Question: I'm trying to update an attribute of my Bill object that I passed using the following code:
'''
<%= link_to "Pay", bill_path(bill), { method: :put, :class => 'btn btn-mini btn-primary', id: 'payBills' } %>
'''
And this is just the full partial:
'''
<table class="table table-striped" id="bills">
<thead>
<tr>
<th><%= "Name" %></th>
<th><%= "Amount" %></th>
<th><%= "Due by" %></th>
<th><%= "Status" %></th>
<th><%=t '.actions', :default => t("helpers.actions") %></th>
</tr>
</thead>
<tbody>
<% bill_filter.keys.sort.each do |month| %>
<tr>
<td><h2><%= month.strftime('%B') %></h2></td>
<td></td>
<td></td>
<td></td>
<td></td>
</tr>
<% for bill in bill_filter[month].sort { |a, b| ((a.due_by <=> b.due_by) == 0) ? (a.amount <=> b.amount) : (a.due_by <=> b.due_by) } %>
<tr>
<td><%= link_to bill.name, edit_bill_path(bill) %></td>
<td><%= number_to_currency bill.amount %></td>
<td><%= bill.due_by.strftime("%B %e") %></td>
<td><%= paid_status(bill) %></td>
<td>
<%= link_to "Pay", bill_path(bill), { method: :put, :class => 'btn btn-mini btn-primary', id: 'payBills' }%>
<%= link_to "Delete",
bill_path(bill),
:method => :delete,
:data => { :confirm => t('.confirm', :default => t("helpers.links.confirm", :default => 'Are you sure?')) },
:class => 'btn btn-mini btn-danger' %>
</td>
</tr>
<% end %>
<% end %>
</tbody>
</table>
<table>
<tbody>
<tr>
<td>Total</td>
<td><%= number_to_currency(bill_total bill_filter) %></td>
</tr>
</tbody>
</table>
# PATCH/PUT /bills/1
# PATCH/PUT /bills/1.json
def update
respond_to do |format|
if @bill.update(bill_params)
format.html { redirect_to bills_path, notice: 'Bill was successfully updated.' }
format.json { head :no_content }
else
format.html { render action: 'edit' }
format.json { render json: @bill.errors, status: :unprocessable_entity }
end
end
end
'''
I'm certain that bill_path is passing the "bill" object because it creates the correct URL for the id.
The update action in BillsController:
'''
# PATCH/PUT /bills/1
# PATCH/PUT /bills/1.json
def update
respond_to do |format|
if @bill.update(bill_params)
format.html { redirect_to bills_path, notice: 'Bill was successfully updated.' }
format.json { head :no_content }
else
format.html { render action: 'edit' }
format.json { render json: @bill.errors, status: :unprocessable_entity }
end
end
end
'''
And the full controller:
'''
class BillsController < ApplicationController
before_action :set_bill, only: [:show, :edit, :update, :destroy]
# GET /bills
# GET /bills.json
def index
@bills = Bill.find(:all)
@all_bills_by_months = @bills.group_by { |b| b.due_by.beginning_of_month }
@bills_for_this_month = @all_bills_by_months.select {|m, b| m.strftime('%B') == Date.today.strftime('%B')}
@bills_for_next_month = @all_bills_by_months.select {|m, b| m.strftime('%B') == Date.today.next_month.strftime('%B')}
@bills_for_last_month = @all_bills_by_months.select {|m, b| m.strftime('%B') == Date.today.last_month.strftime('%B')}
end
# GET /bills/1
# GET /bills/1.json
def show
end
# GET /bills/new
def new
@bill = Bill.new
end
# GET /bills/1/edit
def edit
@put = true
end
# POST /bills
# POST /bills.json
def create
@bill = Bill.new(bill_params)
respond_to do |format|
if @bill.save
format.html { redirect_to bills_path, notice: 'Bill was successfully created.' }
format.json { render action: 'show', status: :created, location: @bill }
else
format.html { render action: 'new' }
format.json { render json: @bill.errors, status: :unprocessable_entity }
end
end
end
# PATCH/PUT /bills/1
# PATCH/PUT /bills/1.json
def update
respond_to do |format|
if @bill.update(bill_params)
format.html { redirect_to bills_path, notice: 'Bill was successfully updated.' }
format.json { head :no_content }
else
format.html { render action: 'edit' }
format.json { render json: @bill.errors, status: :unprocessable_entity }
end
end
end
# DELETE /bills/1
# DELETE /bills/1.json
def destroy
@bill.destroy
respond_to do |format|
format.html { redirect_to bills_url }
format.json { head :no_content }
end
end
private
# Use callbacks to share common setup or constraints between actions.
def set_bill
@bill = Bill.find(params[:id])
end
# Never trust parameters from the scary internet, only allow the white list through.
def bill_params
params.require(:bill).permit(:name, :amount, :due_by, :paid)
end
end
'''
I keep getting this error:

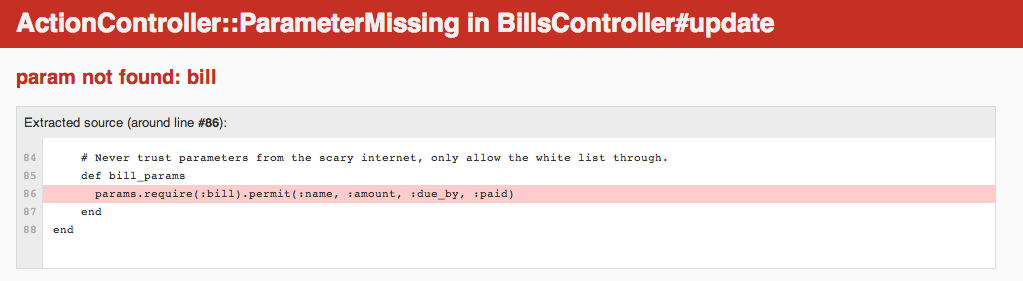
Answer: You haven't told it what to update. Do you need it to mark the bill as 'paid'? Perhaps confusingly, the params hash in this case needs both ':id', which is supplied by your 'bill' object, and a nested hash under the ':bill' key containing the data to be updated. If you would like to 'PUT' data via a link instead of a form, you can pass a set of params as the second argument to 'bill_path':
'''
link_to "Pay", bill_path(bill, { bill: { paid: true }), { method: :put, ... #etc
'''